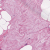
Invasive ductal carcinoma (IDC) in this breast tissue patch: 1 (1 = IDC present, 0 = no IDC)